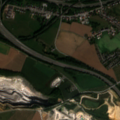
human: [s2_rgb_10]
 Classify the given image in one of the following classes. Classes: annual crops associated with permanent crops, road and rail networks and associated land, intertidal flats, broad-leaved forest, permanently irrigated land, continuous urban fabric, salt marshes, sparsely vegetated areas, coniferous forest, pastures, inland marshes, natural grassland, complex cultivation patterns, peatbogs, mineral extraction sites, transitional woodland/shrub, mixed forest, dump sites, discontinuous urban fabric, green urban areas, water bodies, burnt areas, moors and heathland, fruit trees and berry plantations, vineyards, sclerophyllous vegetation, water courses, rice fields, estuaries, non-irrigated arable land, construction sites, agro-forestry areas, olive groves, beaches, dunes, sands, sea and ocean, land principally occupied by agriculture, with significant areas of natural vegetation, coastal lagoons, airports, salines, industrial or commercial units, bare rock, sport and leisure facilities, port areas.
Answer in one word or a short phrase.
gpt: discontinuous urban fabric, road and rail networks and associated land, mineral extraction sites, non-irrigated arable land, broad-leaved forest